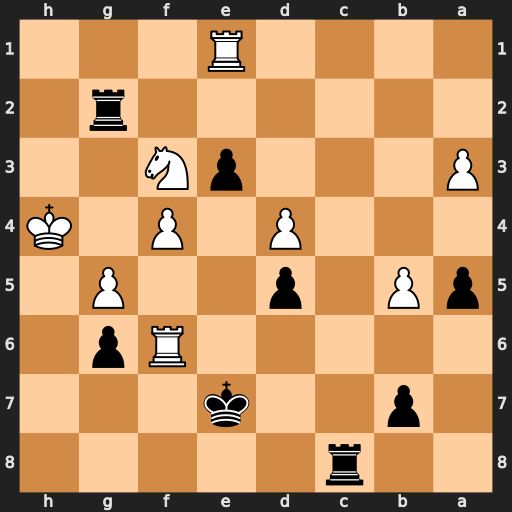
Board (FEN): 2r5/1p2k3/5Rp1/pP1p2P1/3P1P1K/P3pN2/6r1/4R3
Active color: b
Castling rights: -
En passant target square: -
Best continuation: Rh8#